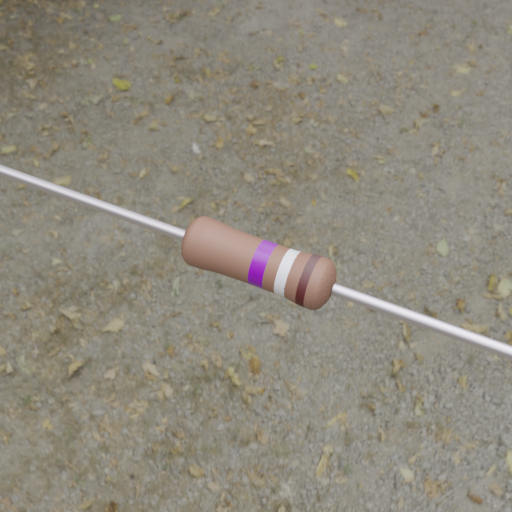
Resistor colour bands (in order): violet, white, brown